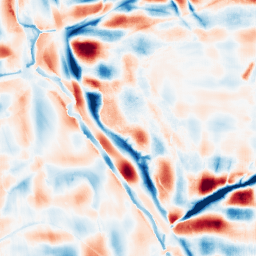
Category: wavelet
Decomposition family: wavelet_dwt
Decomposition parameters: wavelet: db4
level: 5
Upsampling method: fft_zeropad
Upsampling parameters: scale: 8
Upsampling scale: 8